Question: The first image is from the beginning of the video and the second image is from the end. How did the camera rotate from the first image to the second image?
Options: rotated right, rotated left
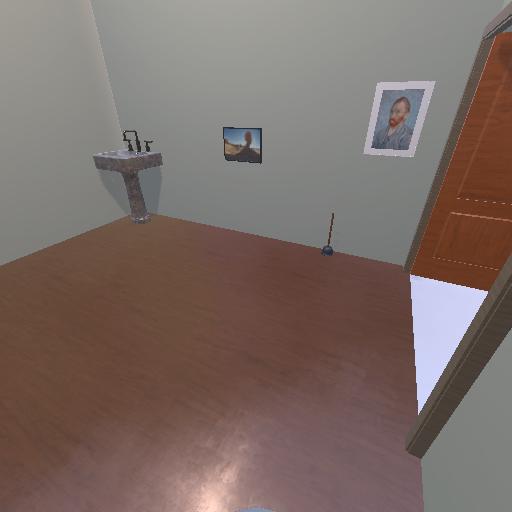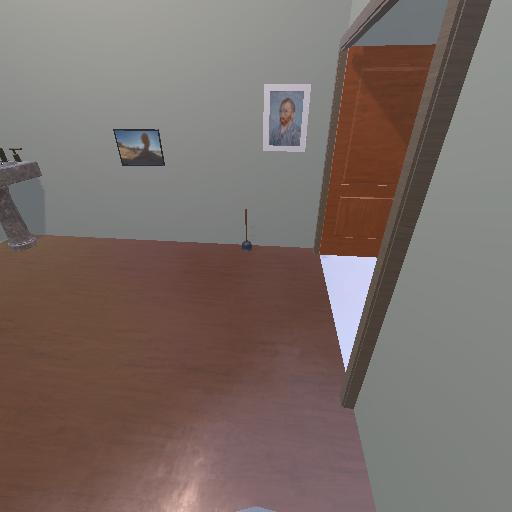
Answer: rotated right